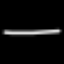
Label: line